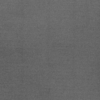
Label: dusty